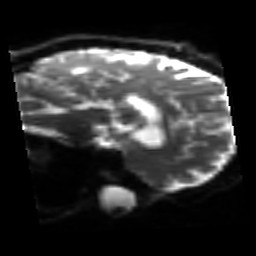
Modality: sbref
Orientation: sagittal
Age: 51
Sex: female
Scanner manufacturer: siemens
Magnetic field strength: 3 T
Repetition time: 3.2 s
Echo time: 0.081 s